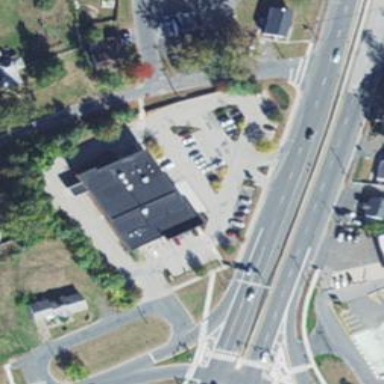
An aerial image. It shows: Retail building.